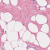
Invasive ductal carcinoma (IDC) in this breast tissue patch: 0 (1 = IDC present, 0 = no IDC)